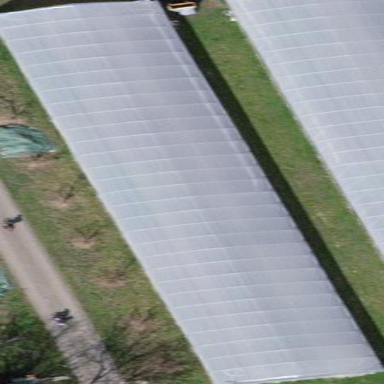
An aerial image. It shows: Greenhouse.